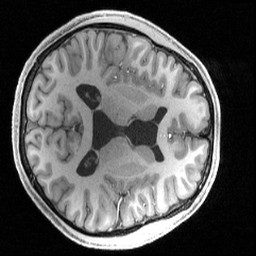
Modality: T1w
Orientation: axial
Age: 19
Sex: male
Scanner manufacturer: siemens
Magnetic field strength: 3 T
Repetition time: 2.4 s
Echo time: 0.00224 s